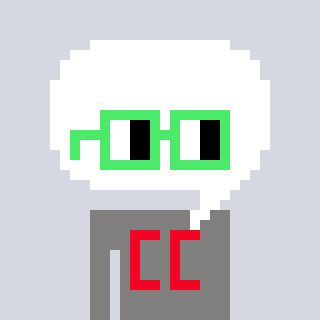
a pixel art character with square light green glasses, a speech bubble-shaped head and a bluegrey-colored body on a cool background